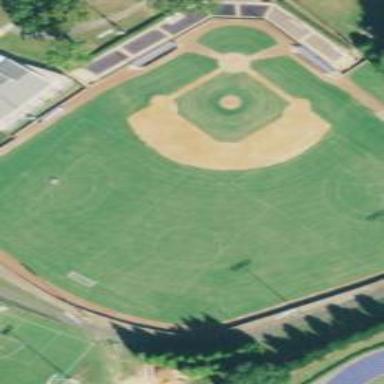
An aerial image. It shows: Baseball pitch for leisure and sports activities.